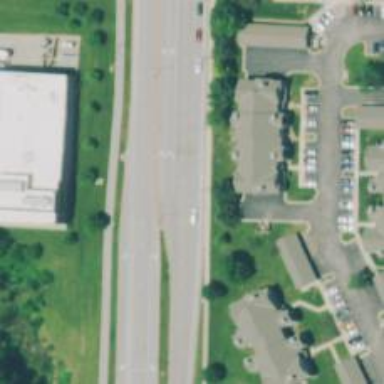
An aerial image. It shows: Dash road marking.